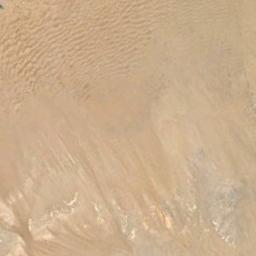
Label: desert